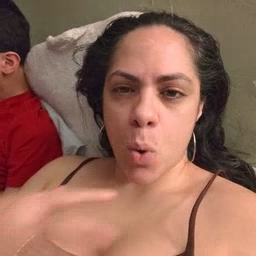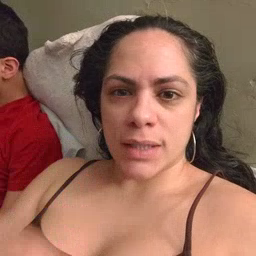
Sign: white